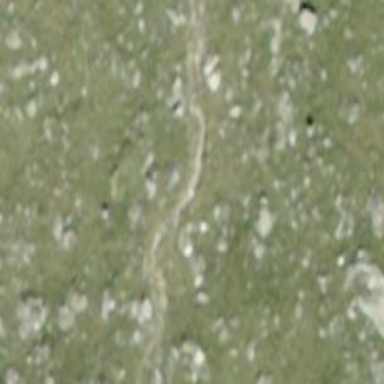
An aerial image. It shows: Path covered with grass.